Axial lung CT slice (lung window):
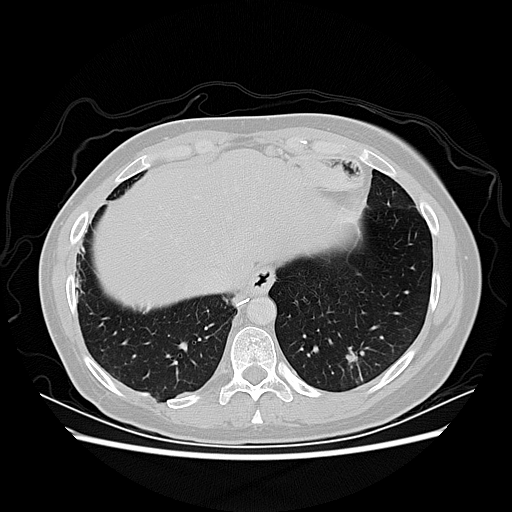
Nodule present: yes
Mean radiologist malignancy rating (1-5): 3.75